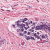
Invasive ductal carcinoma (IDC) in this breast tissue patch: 0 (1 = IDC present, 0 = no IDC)